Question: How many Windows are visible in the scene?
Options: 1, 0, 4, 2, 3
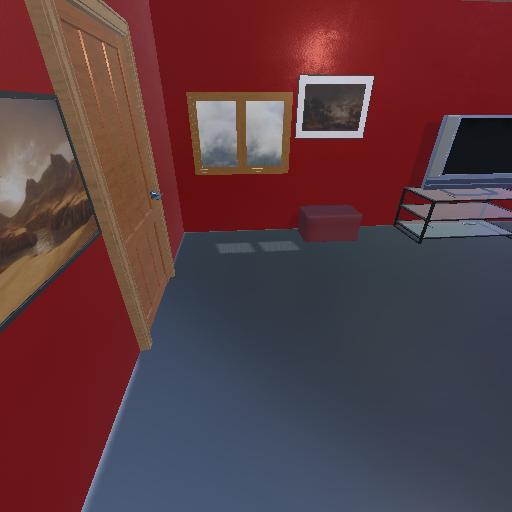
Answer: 1